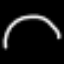
Label: diamond